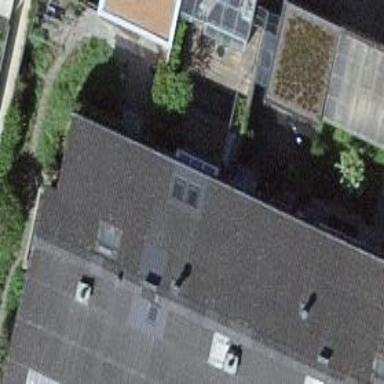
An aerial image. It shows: Residential building.